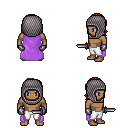
a pixel art fantasy rpg character, male body template, human, dark skin, lavender cape, white pants, blonde long bangs hairstyle, chain hood, metal gloves, dagger, four views (front, back, left, right), 2x2 character sprite sheet, small pixel art, hard edges, no anti-aliasing